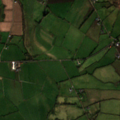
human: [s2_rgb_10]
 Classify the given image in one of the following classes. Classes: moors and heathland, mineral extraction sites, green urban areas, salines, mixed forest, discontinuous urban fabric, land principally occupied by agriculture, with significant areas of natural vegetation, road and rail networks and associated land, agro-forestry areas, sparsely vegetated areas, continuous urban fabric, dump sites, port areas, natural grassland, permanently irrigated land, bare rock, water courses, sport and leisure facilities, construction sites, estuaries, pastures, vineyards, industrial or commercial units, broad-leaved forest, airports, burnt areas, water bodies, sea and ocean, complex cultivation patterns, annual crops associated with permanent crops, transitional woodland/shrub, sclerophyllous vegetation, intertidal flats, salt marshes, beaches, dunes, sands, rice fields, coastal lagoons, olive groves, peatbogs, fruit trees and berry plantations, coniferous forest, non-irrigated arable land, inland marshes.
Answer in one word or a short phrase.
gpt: non-irrigated arable land, pastures, transitional woodland/shrub